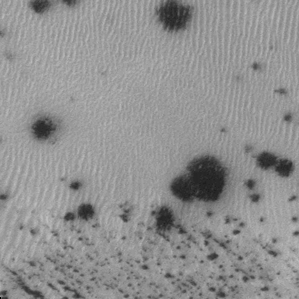
Label: frost